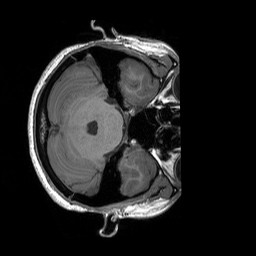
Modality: T1w
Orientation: axial
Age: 24
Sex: female
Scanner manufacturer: siemens
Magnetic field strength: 3 T
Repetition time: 1.9 s
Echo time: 0.00243 s